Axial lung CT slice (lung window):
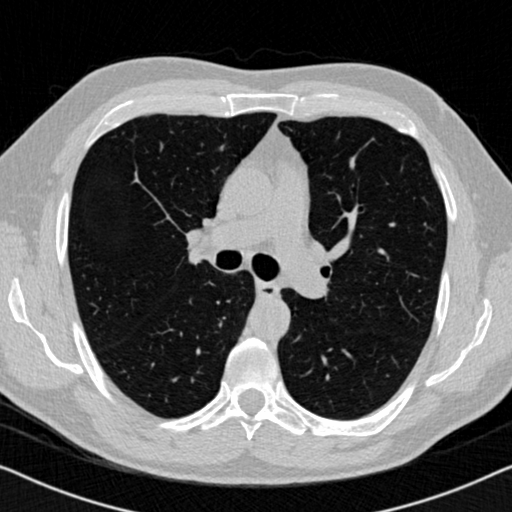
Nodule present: no